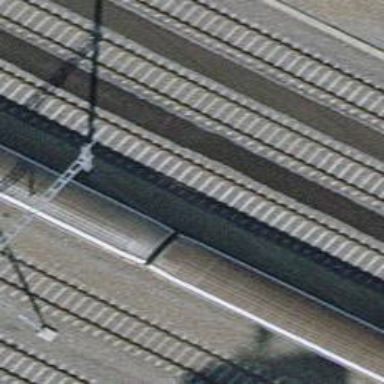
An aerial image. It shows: Rail siding with electrified contact lines for trains.